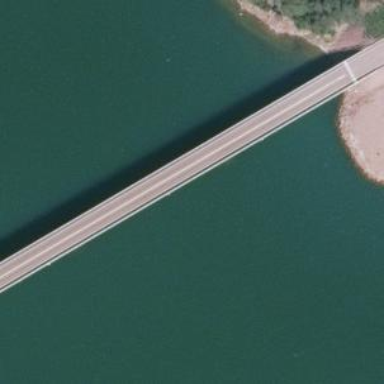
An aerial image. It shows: Bridge supported by pillars.